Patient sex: M
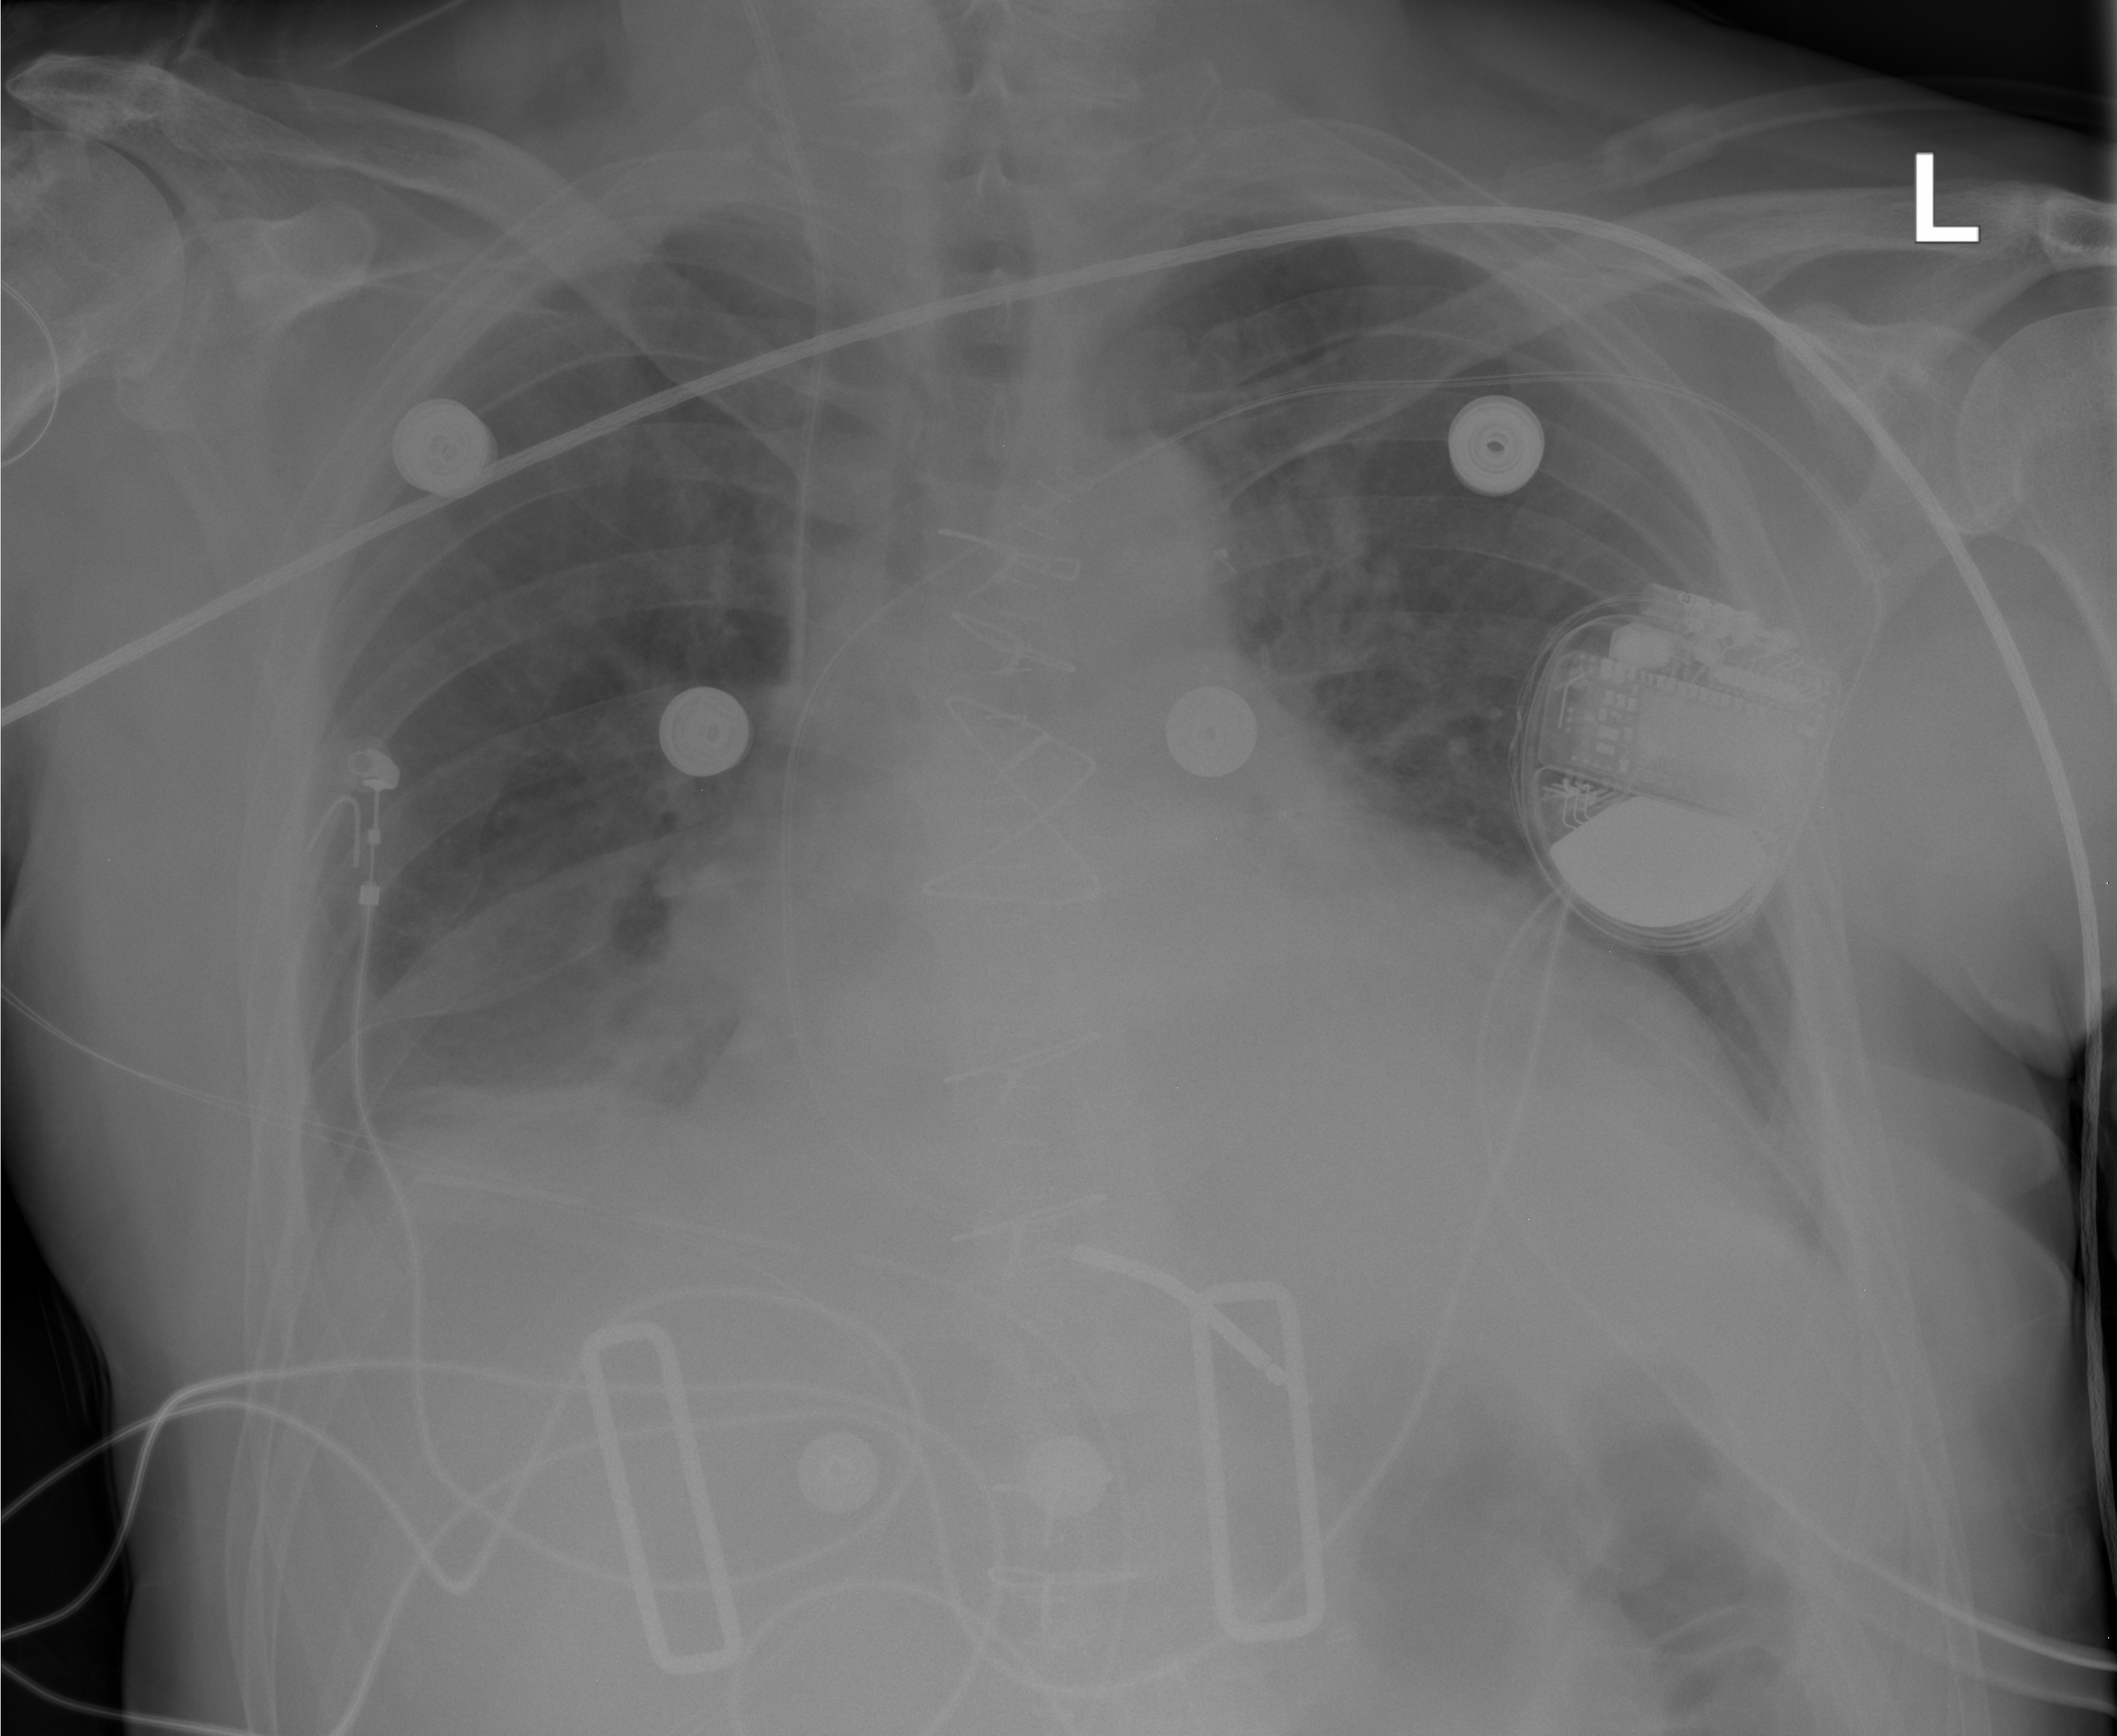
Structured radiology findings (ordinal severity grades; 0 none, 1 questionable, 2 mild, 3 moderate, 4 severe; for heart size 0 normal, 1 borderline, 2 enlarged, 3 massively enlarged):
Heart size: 2
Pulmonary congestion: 2
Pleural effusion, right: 2
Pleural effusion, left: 2
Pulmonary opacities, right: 0
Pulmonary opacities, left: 0
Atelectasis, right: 2
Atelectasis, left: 2